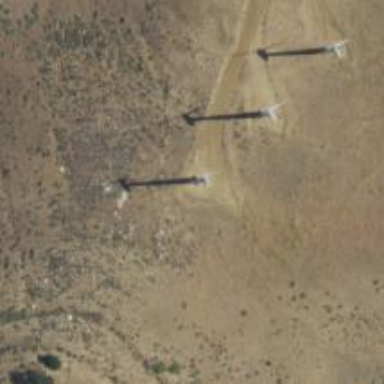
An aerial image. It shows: Wind-powered generator.